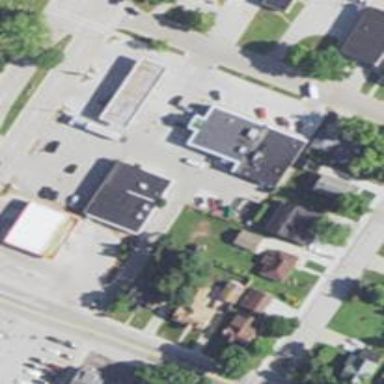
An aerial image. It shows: Convenience shop.